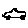
Label: car